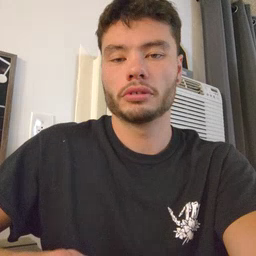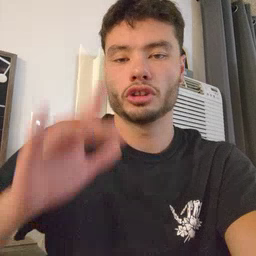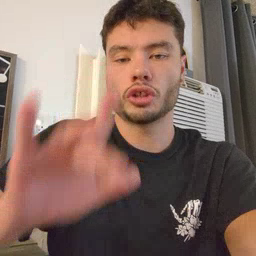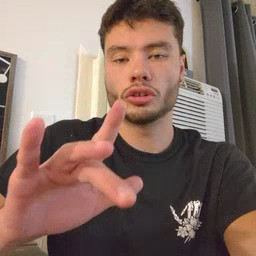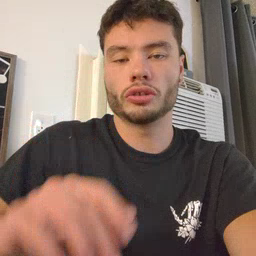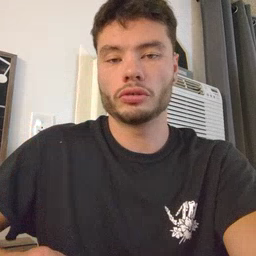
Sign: touch